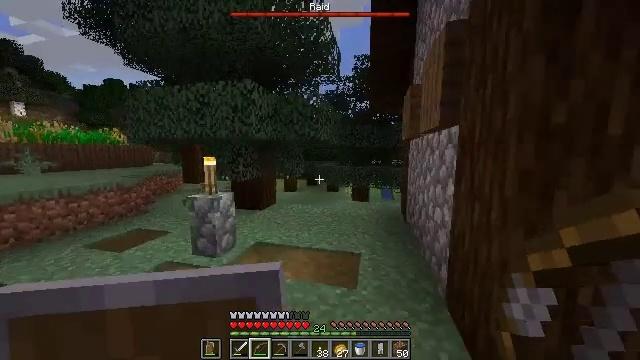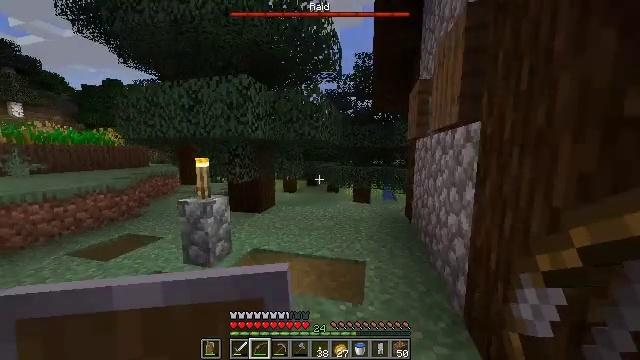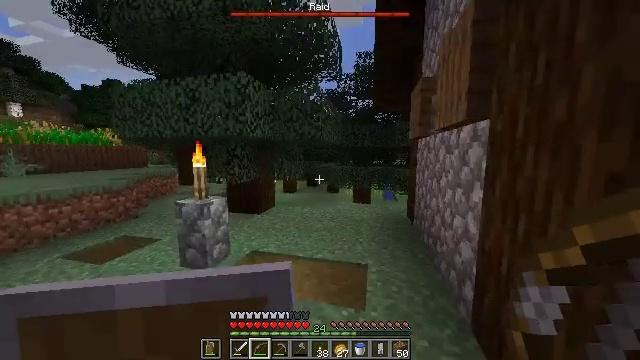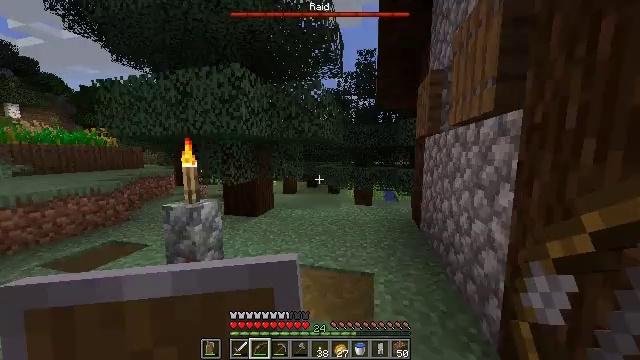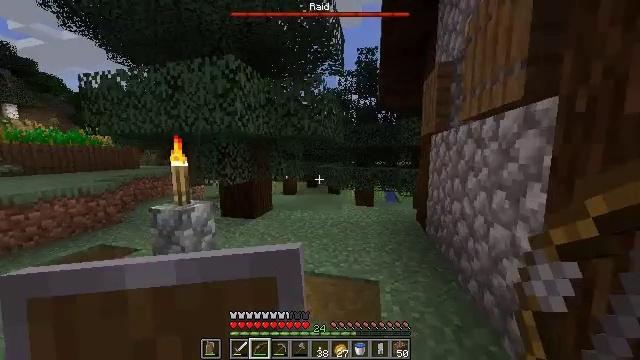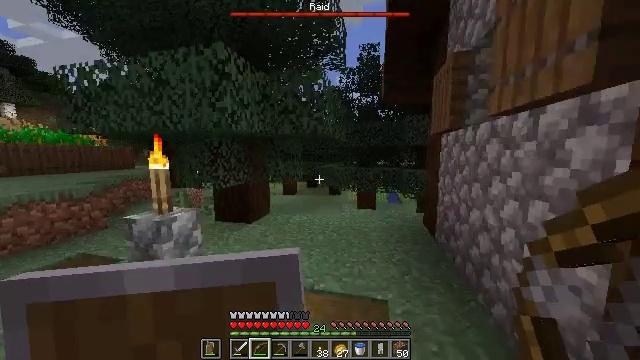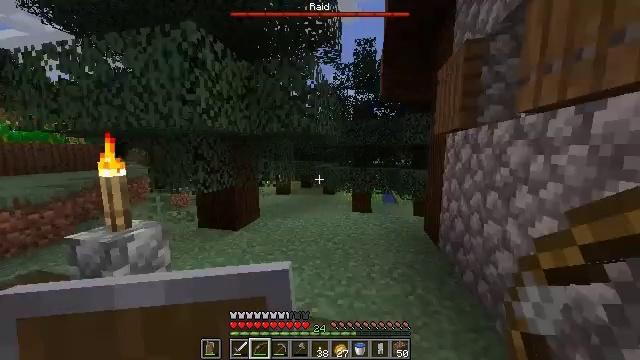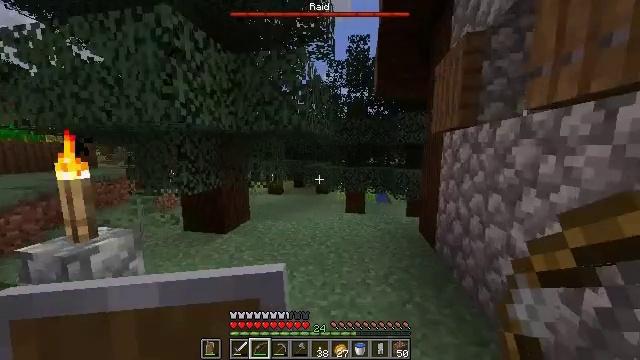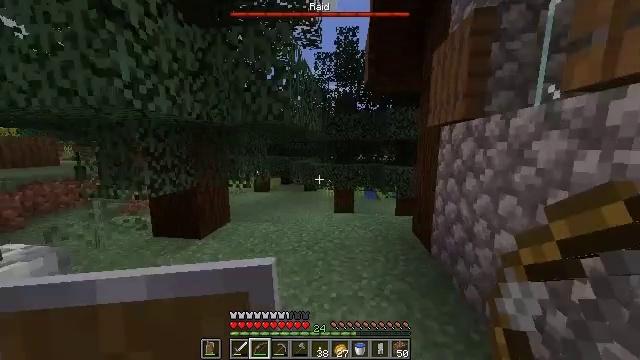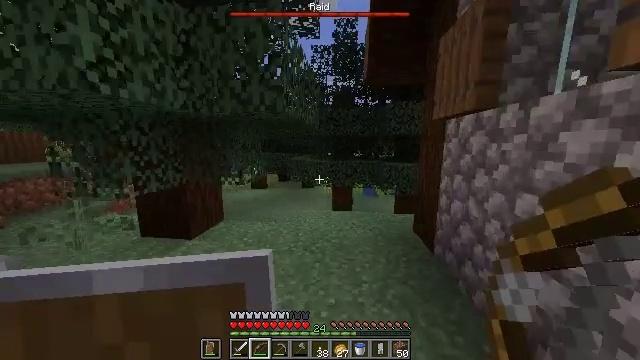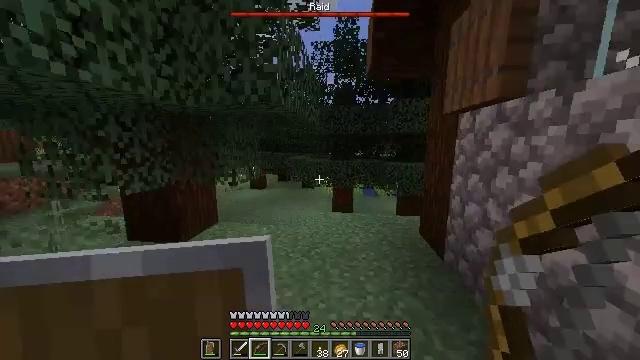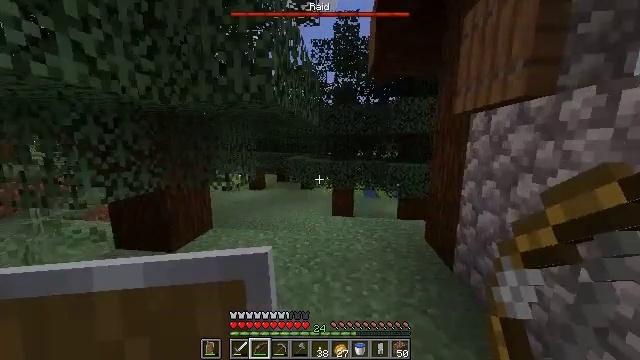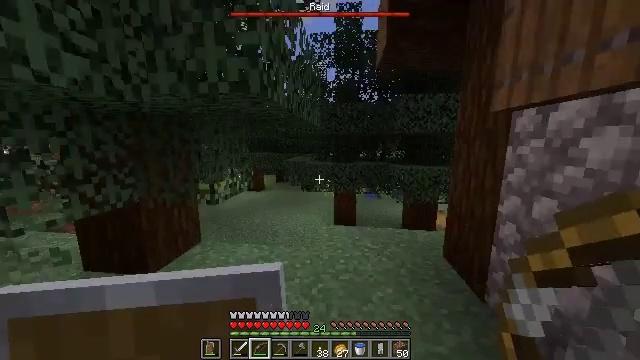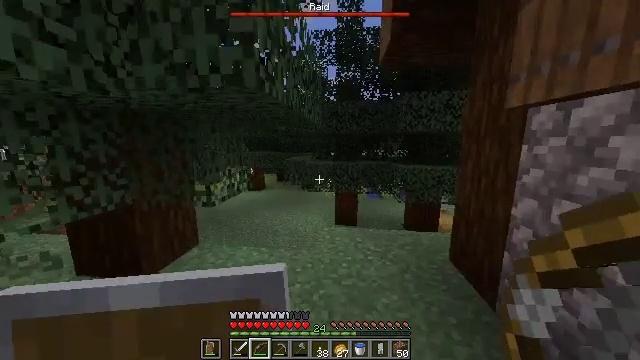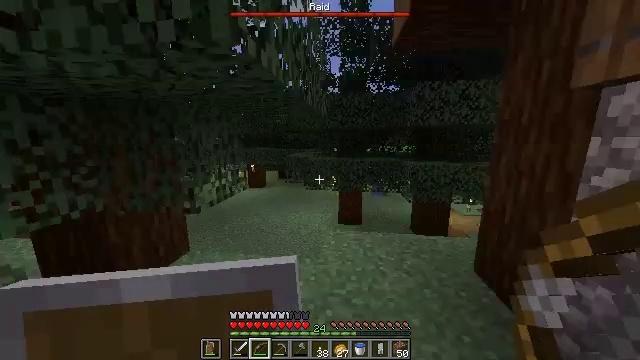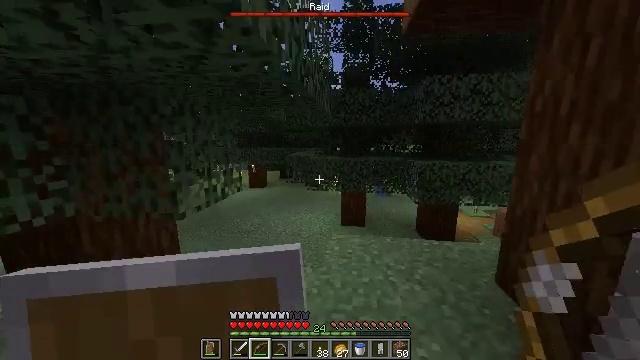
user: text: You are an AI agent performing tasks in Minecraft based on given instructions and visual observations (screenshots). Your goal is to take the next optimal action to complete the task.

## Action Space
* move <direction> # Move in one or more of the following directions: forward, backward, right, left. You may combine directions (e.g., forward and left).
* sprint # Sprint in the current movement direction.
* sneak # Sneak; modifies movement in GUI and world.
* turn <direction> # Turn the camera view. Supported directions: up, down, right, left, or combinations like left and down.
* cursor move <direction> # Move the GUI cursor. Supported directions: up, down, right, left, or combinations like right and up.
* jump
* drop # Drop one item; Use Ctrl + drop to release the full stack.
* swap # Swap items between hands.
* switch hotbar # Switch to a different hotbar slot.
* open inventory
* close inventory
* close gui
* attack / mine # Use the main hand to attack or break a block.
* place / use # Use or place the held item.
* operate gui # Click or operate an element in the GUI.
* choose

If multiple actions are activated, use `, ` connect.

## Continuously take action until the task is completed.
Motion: motion action
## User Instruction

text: Break the spruce leaves to clear the area.
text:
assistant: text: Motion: move forward
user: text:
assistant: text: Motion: move forward
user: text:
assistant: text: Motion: move forward
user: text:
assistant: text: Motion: move forward
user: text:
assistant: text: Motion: move forward
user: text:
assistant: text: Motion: move forward, turn right
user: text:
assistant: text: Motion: move forward, turn right
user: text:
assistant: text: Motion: move forward, turn right and down
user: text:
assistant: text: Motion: move forward, turn down
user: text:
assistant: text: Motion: move forward
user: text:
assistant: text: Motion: move forward
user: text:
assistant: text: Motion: move forward
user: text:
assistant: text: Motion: move forward
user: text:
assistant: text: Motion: move forward, turn down
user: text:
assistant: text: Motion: move forward
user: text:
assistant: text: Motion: move forward, turn left
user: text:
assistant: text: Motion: move forward, turn left
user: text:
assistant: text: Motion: move forward, turn left
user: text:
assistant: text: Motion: move forward
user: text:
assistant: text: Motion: move forward, turn right
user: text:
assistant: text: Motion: move forward
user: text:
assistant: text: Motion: move forward
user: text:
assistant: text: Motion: move forward, turn left
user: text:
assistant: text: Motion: move forward, turn left and up
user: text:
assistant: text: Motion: move forward, turn left and up
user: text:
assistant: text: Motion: move forward
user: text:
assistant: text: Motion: move forward, turn left
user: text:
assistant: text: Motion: move forward, turn left
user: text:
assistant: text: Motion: move forward, turn left
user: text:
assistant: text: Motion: move forward, sprint